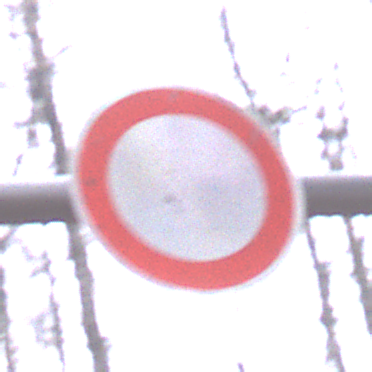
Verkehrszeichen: VerbotFahrzeugeAllerArt
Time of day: Midday
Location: Outdoor (Nature)
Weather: Overcast
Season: Autumn
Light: Natural